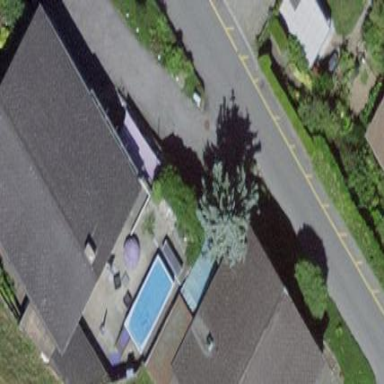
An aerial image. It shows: Residential building.